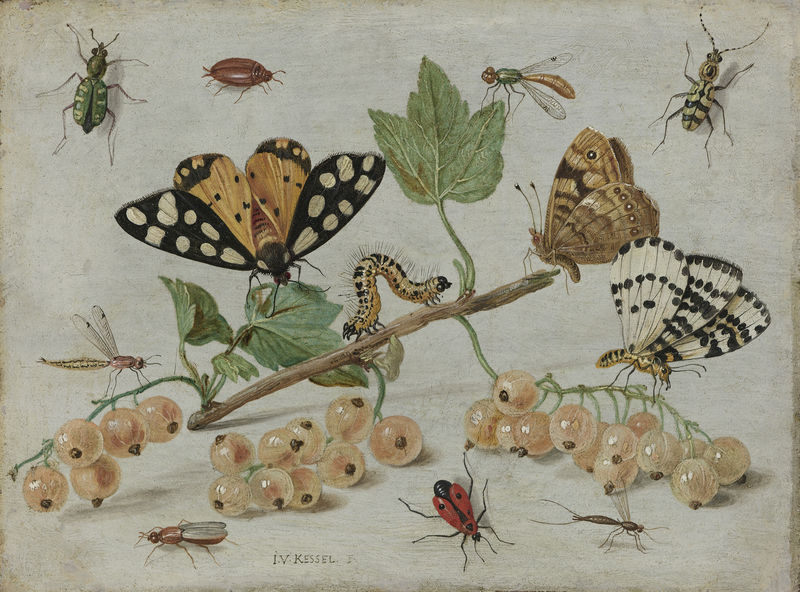
Titel: Insecten en vruchten
Künstler: Jan van (I) Kessel
Standort: Amsterdam
Institution: Rijksmuseum
Schlagwörter: blätter, tiere, malerei, niederlande, natur, zweig, beeren, insekten, schmetterling, schmetterlinge, käfer, johannisbeere, johannisbeeren, raupe, falter, kessel, jan